Field crop: tomato
Growth stage: 1
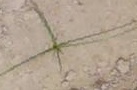
Species: cyperus